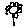
Label: flower